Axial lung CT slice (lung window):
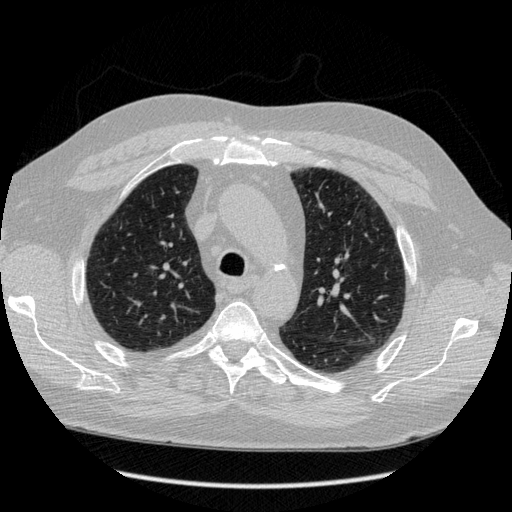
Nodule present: no